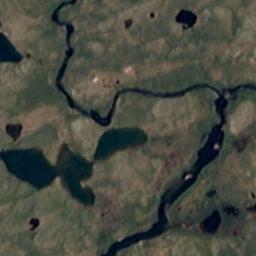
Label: wetland